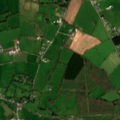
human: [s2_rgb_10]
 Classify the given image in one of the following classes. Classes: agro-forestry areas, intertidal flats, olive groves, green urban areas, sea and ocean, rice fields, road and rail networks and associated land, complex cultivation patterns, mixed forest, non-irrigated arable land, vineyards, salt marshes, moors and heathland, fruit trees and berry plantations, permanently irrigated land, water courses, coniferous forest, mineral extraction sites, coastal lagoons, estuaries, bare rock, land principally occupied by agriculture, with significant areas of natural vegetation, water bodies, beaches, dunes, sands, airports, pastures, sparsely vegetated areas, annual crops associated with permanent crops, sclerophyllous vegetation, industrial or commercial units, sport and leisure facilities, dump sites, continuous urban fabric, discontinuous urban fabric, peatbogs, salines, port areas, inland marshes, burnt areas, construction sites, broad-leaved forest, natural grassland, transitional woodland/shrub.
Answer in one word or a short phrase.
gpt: pastures, mixed forest